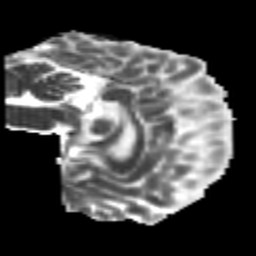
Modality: MD
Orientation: sagittal
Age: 26
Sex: male
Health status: healthy
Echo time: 0.074 s